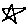
Label: star